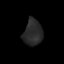
Tissue: skin
Cell type: Epithelial cells
Senescence score: 0.2518
Nuclear area (px): 481
Mean DAPI intensity: 40.917